Interaction volume radius: 10 \u00c5
Interaction volume height: 50 \u00c5
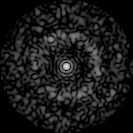
Disorder parameter: 0.8346